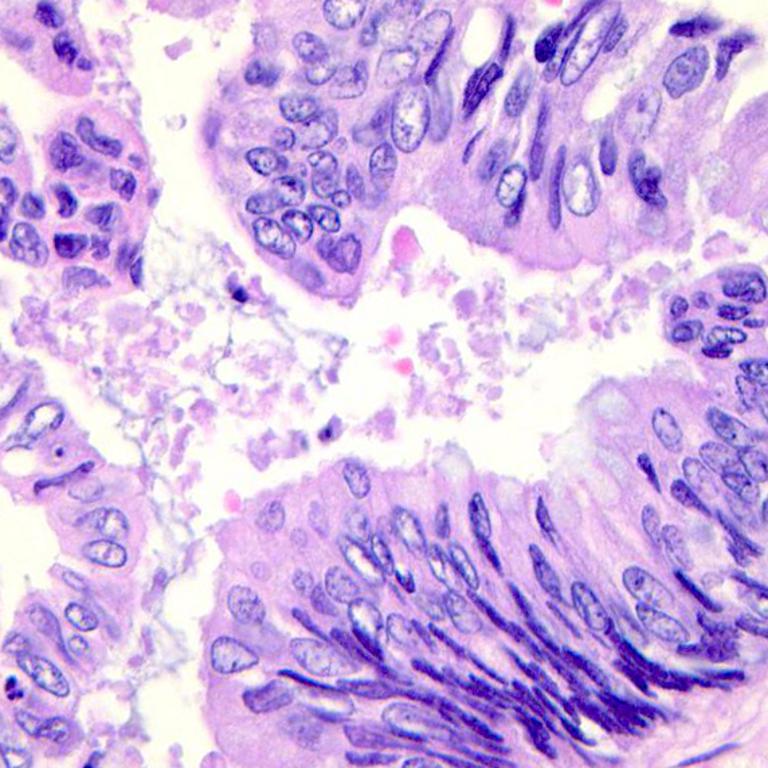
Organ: colon
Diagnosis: adenocarcinomas